Question: How to rotate annotations on bar chart 90 degrees? I want to set annotations with horizantal BarChart from left to right opposed to top-down.
The numbers are chartvalues but I want to rotate annotations "annot", "test" added by AddAnnotation(annotation,x,y) method.

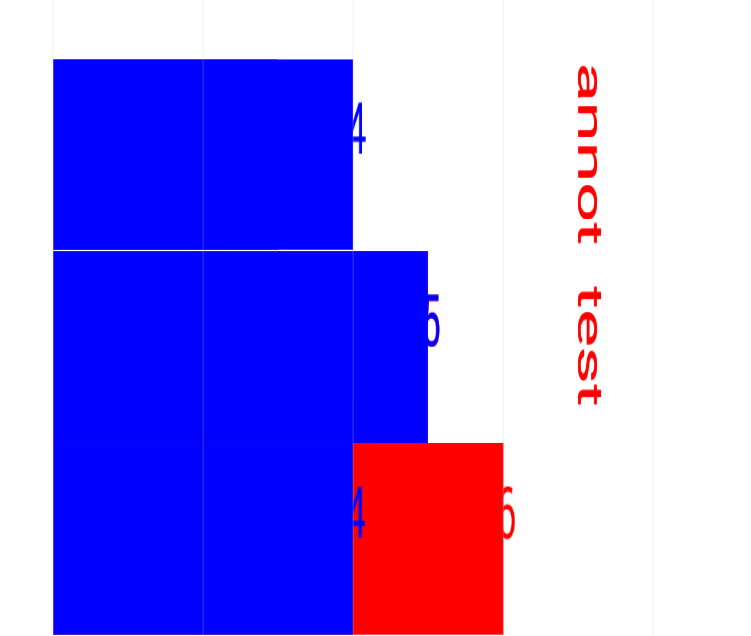
Answer: For this you have edit library code.
Change in 'BarChart.java' in method 'drawChartValuesText()' .
Make 0 to 90.
'''
if (value >= 0) {
drawText(canvas, getLabel(renderer.getChartValuesFormat(), value), x, points.get(i + 1)
- renderer.getChartValuesSpacing(), paint, 90);
} else {
drawText(canvas, getLabel(renderer.getChartValuesFormat(), value), x, points.get(i + 1)
+ renderer.getChartValuesTextSize() + renderer.getChartValuesSpacing() - 3, paint, 90);
}
'''
For Annotation change this in draw() of 'XYChart.java'
'''
drawString(canvas, series.getAnnotationAt(j), xS, yS, paint);
'''
to
'''
drawText(canvas, series.getAnnotationAt(j), xS, yS, paint,90);
'''